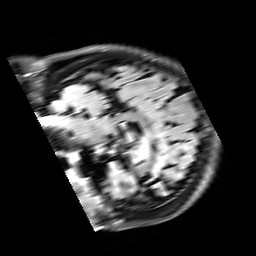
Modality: FLAIR
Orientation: sagittal
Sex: female
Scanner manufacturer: siemens
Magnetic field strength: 3 T
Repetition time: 10 s
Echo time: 0.09 s